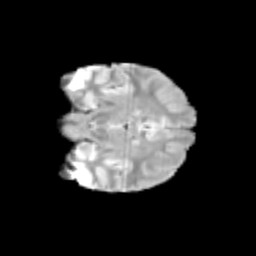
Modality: T2w
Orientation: coronal
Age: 11
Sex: female
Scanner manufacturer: siemens
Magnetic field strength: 3 T
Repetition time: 3.8 s
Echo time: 0.07 s